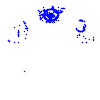
Particle: kaon